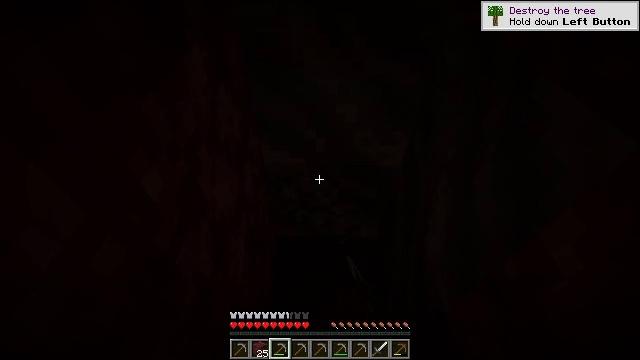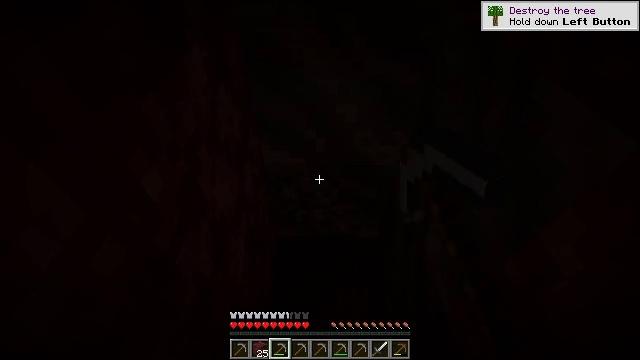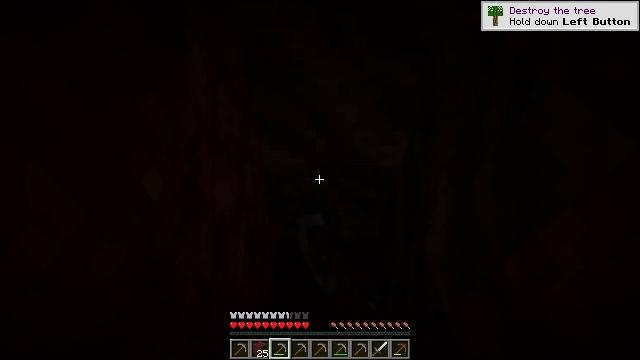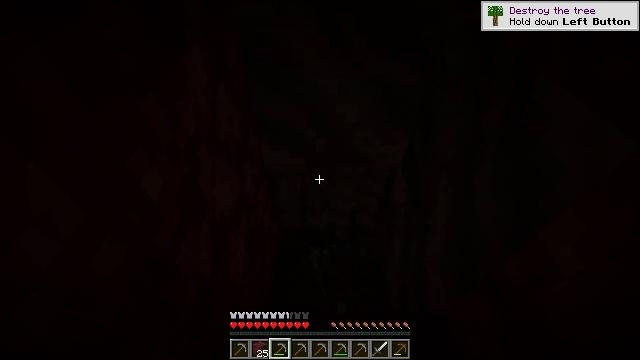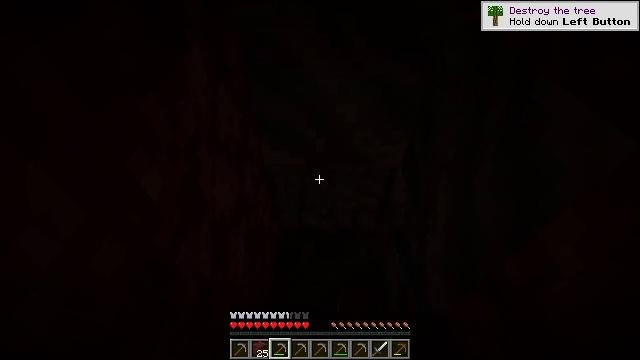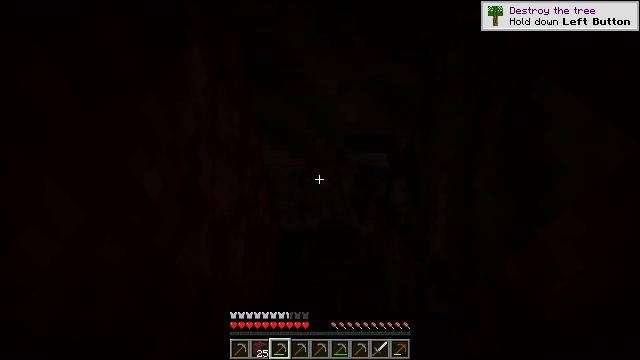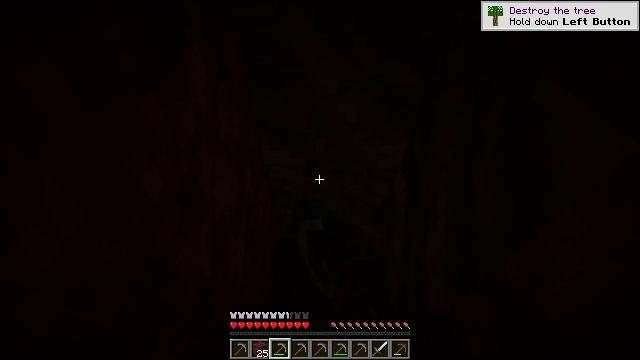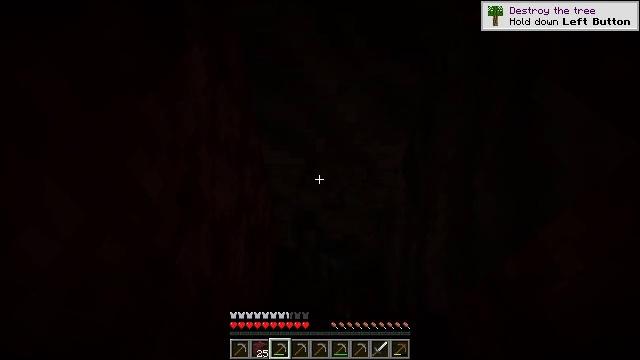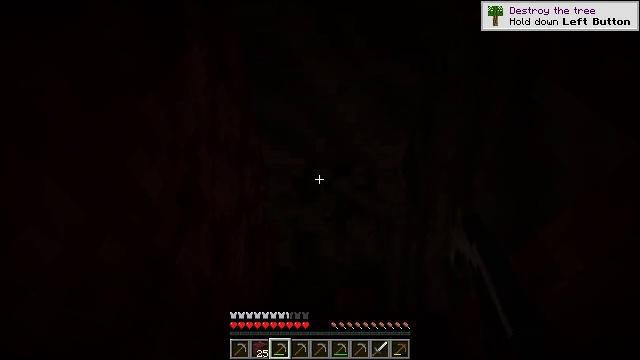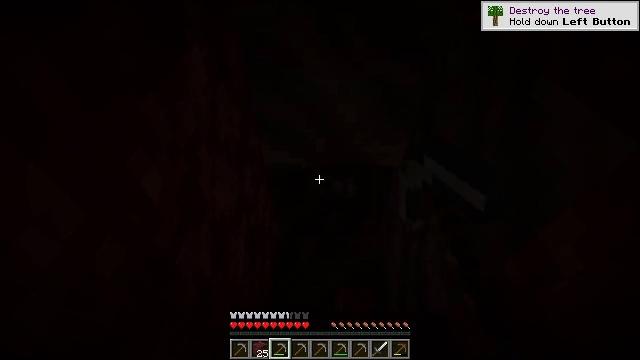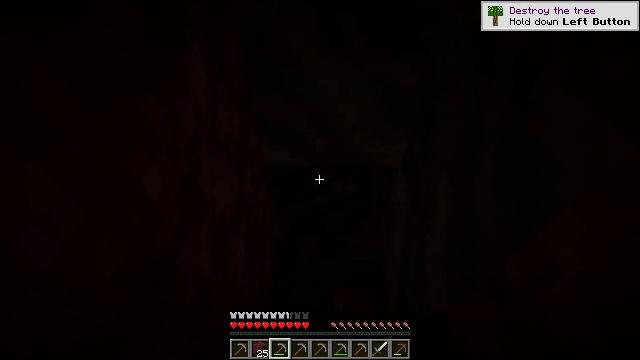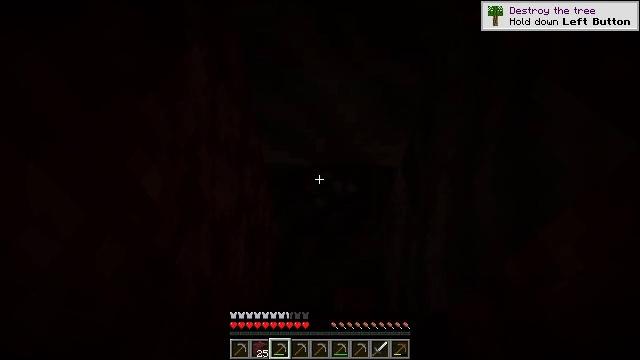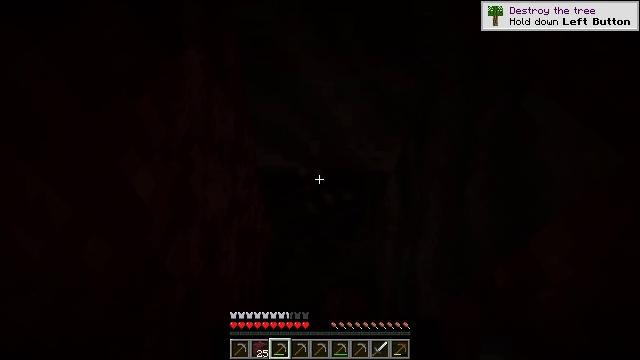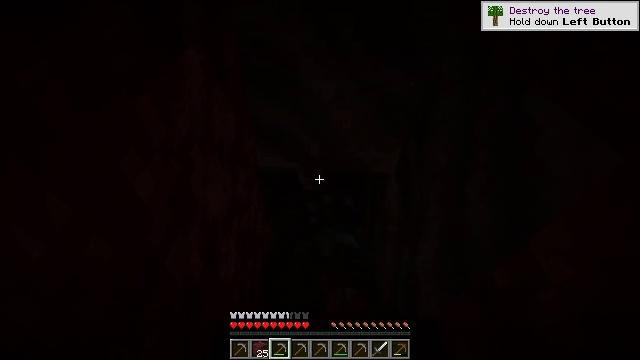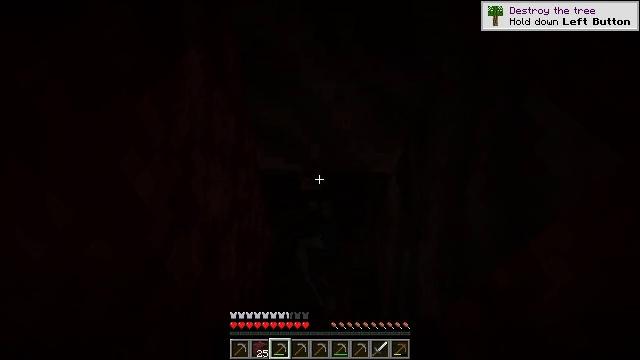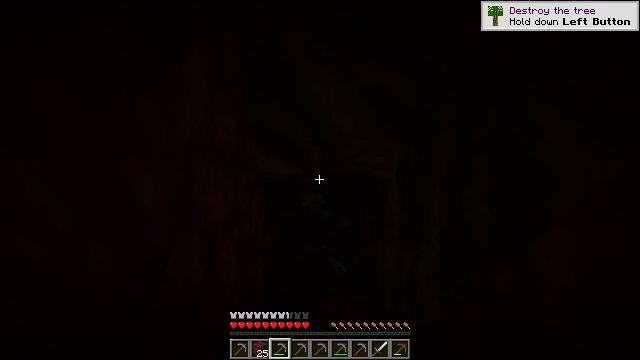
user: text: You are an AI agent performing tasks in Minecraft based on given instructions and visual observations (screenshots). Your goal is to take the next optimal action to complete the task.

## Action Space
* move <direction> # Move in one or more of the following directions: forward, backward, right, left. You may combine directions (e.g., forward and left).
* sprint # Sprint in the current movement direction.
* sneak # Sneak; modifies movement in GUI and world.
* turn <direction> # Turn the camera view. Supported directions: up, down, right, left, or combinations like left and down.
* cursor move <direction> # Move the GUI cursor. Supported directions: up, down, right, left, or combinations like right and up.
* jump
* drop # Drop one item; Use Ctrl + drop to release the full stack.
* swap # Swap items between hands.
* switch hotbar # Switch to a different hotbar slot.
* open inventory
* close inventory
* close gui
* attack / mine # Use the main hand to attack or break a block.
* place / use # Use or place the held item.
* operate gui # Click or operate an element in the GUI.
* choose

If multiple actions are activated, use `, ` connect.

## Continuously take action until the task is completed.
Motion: motion action
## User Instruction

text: Dig soul soil with a shovel.
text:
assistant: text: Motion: attack / mine
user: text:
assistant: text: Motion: attack / mine
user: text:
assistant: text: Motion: attack / mine
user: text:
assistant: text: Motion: attack / mine
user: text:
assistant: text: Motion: attack / mine
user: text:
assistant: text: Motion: attack / mine
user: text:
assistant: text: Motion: attack / mine
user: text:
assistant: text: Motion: attack / mine
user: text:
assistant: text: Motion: attack / mine
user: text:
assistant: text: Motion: attack / mine
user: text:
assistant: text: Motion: attack / mine
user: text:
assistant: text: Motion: turn right, attack / mine
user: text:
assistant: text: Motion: attack / mine
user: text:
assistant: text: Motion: attack / mine
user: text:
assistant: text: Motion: attack / mine
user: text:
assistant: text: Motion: attack / mine
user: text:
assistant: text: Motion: turn up, attack / mine
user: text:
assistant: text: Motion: turn left and up, attack / mine
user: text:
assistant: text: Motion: attack / mine
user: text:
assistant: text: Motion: attack / mine
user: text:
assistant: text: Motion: attack / mine
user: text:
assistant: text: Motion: attack / mine
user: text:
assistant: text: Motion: attack / mine
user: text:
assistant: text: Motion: attack / mine
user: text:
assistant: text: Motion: attack / mine
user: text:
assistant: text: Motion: attack / mine
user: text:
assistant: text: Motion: attack / mine
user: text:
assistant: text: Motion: attack / mine
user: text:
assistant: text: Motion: attack / mine
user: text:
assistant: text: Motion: attack / mine